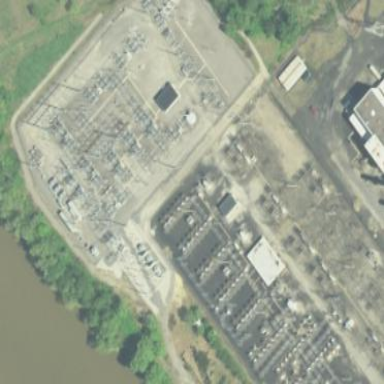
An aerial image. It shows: Power substation.